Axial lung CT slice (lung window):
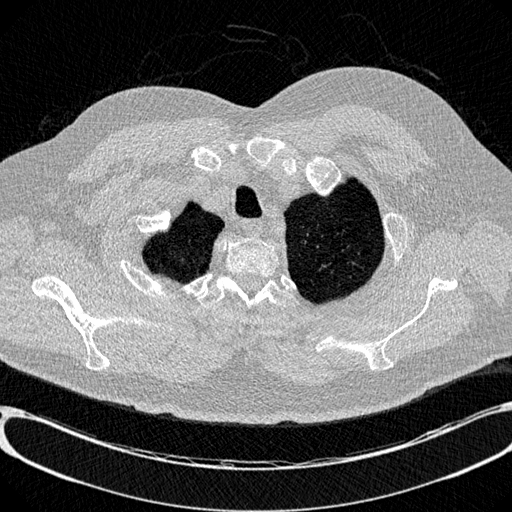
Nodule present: no